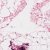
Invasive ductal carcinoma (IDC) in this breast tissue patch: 0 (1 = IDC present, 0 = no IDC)